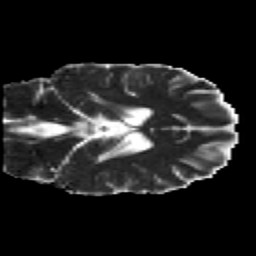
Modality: MD
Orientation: coronal
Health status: healthy
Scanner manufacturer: siemens
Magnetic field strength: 3 T
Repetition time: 12 s
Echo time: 0.092 s